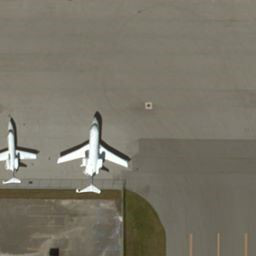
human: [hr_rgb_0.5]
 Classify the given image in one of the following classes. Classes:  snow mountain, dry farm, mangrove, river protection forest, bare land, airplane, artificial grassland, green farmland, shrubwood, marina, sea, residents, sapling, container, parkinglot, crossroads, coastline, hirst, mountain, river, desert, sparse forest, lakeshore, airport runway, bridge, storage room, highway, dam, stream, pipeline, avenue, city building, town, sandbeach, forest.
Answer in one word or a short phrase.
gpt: airplane